Aerial crown-view tile of a tropical tree (Barro Colorado Island, Panama), acquired 20250616:
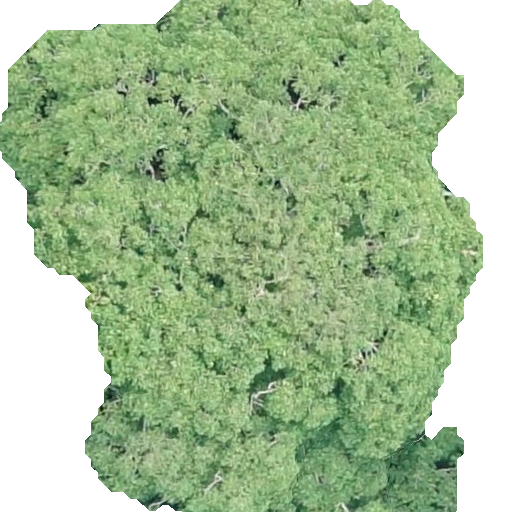
Species: Dipteryx oleifera
GBIF accepted scientific name: Dipteryx oleifera
Crown area: 294.148 m²